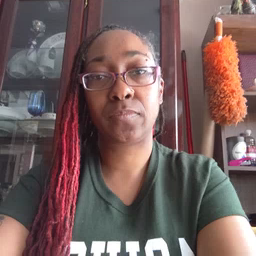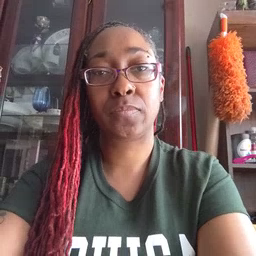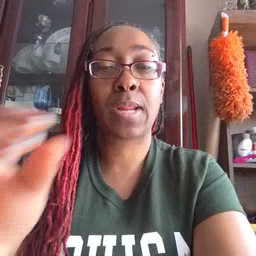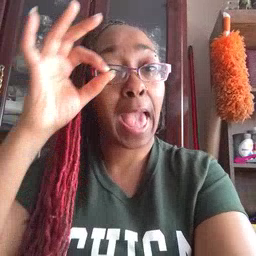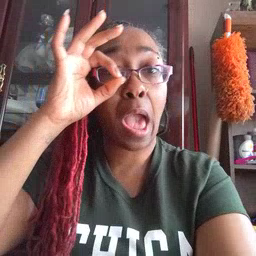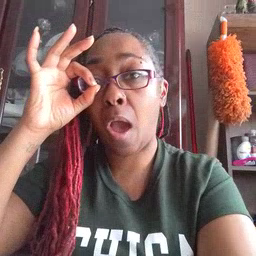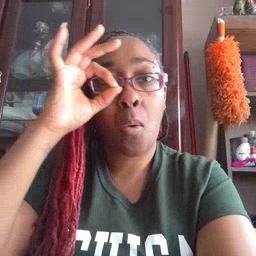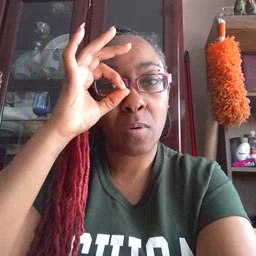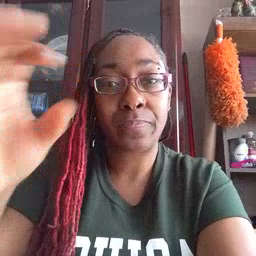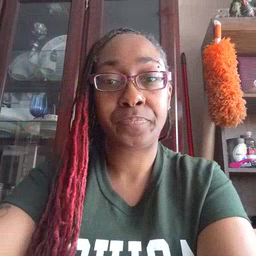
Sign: owl